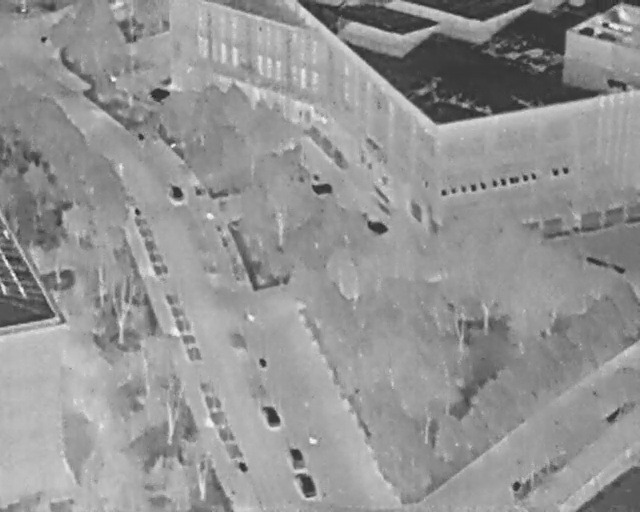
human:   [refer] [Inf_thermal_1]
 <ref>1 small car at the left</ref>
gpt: <box>[[26, 36, 28, 38, 166]]</box>

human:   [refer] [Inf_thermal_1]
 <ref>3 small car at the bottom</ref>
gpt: <box>[[40, 79, 44, 82, 165], [44, 87, 48, 90, 161], [45, 93, 49, 96, 160]]</box>